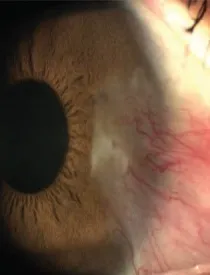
(A) Preoperative slit-lamp photograph of case 14.
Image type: ophthalmic_imaging (slit_lamp_photograph)